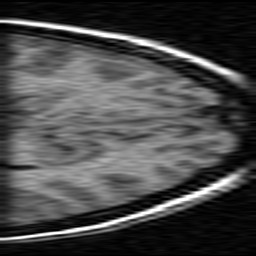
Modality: inplaneT1
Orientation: coronal